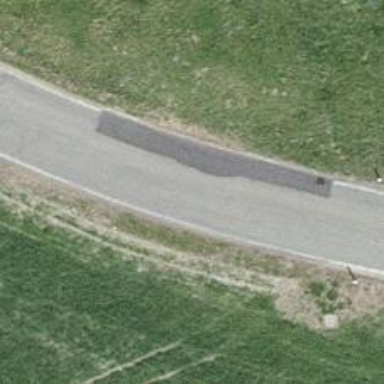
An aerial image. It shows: Tertiary road.